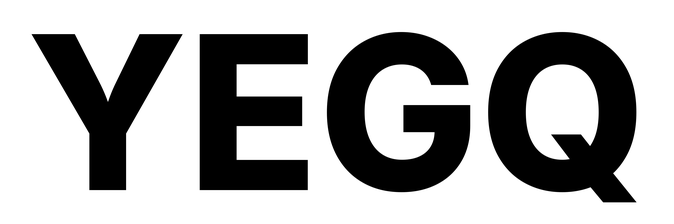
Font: Inter_ExtraBold